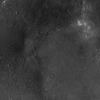
Atmospheric dust classification: not_dusty